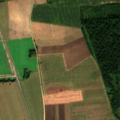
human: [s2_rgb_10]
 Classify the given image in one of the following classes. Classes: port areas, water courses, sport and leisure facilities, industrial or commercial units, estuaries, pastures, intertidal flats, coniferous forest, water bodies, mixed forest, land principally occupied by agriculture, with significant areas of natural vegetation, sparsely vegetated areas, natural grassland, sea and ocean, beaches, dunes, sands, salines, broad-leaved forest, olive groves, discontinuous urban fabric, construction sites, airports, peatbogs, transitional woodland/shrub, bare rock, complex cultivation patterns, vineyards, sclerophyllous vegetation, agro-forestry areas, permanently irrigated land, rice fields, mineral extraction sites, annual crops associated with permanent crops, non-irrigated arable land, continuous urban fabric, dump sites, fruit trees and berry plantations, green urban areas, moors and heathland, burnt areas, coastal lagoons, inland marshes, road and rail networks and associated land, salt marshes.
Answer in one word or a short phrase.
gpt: non-irrigated arable land, land principally occupied by agriculture, with significant areas of natural vegetation, broad-leaved forest, transitional woodland/shrub